Interaction volume radius: 5 \u00c5
Interaction volume height: 40 \u00c5
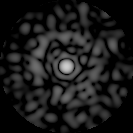
Disorder parameter: 0.8663